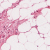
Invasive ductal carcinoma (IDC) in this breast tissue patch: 0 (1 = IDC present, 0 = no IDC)